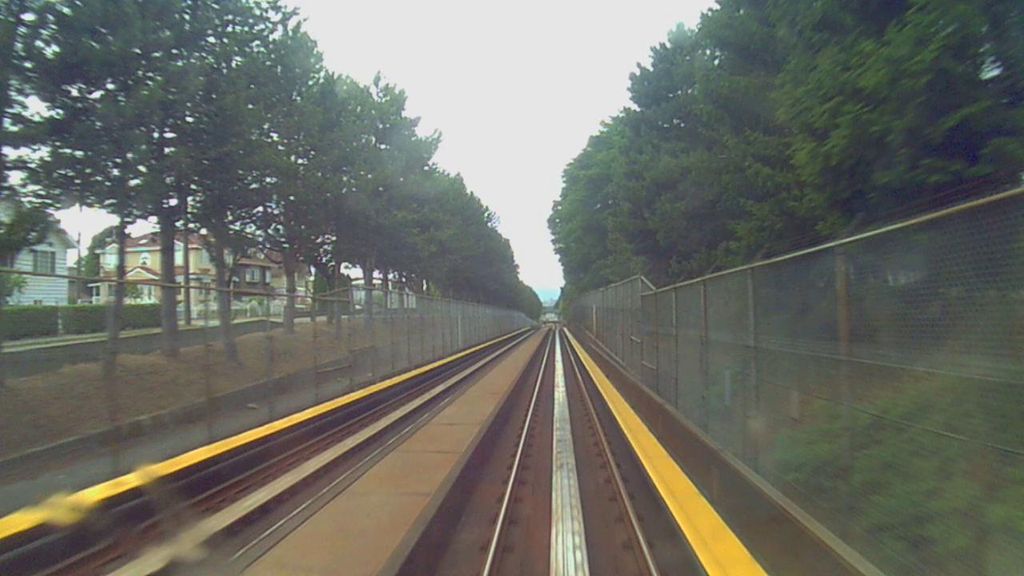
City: vancouver